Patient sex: M
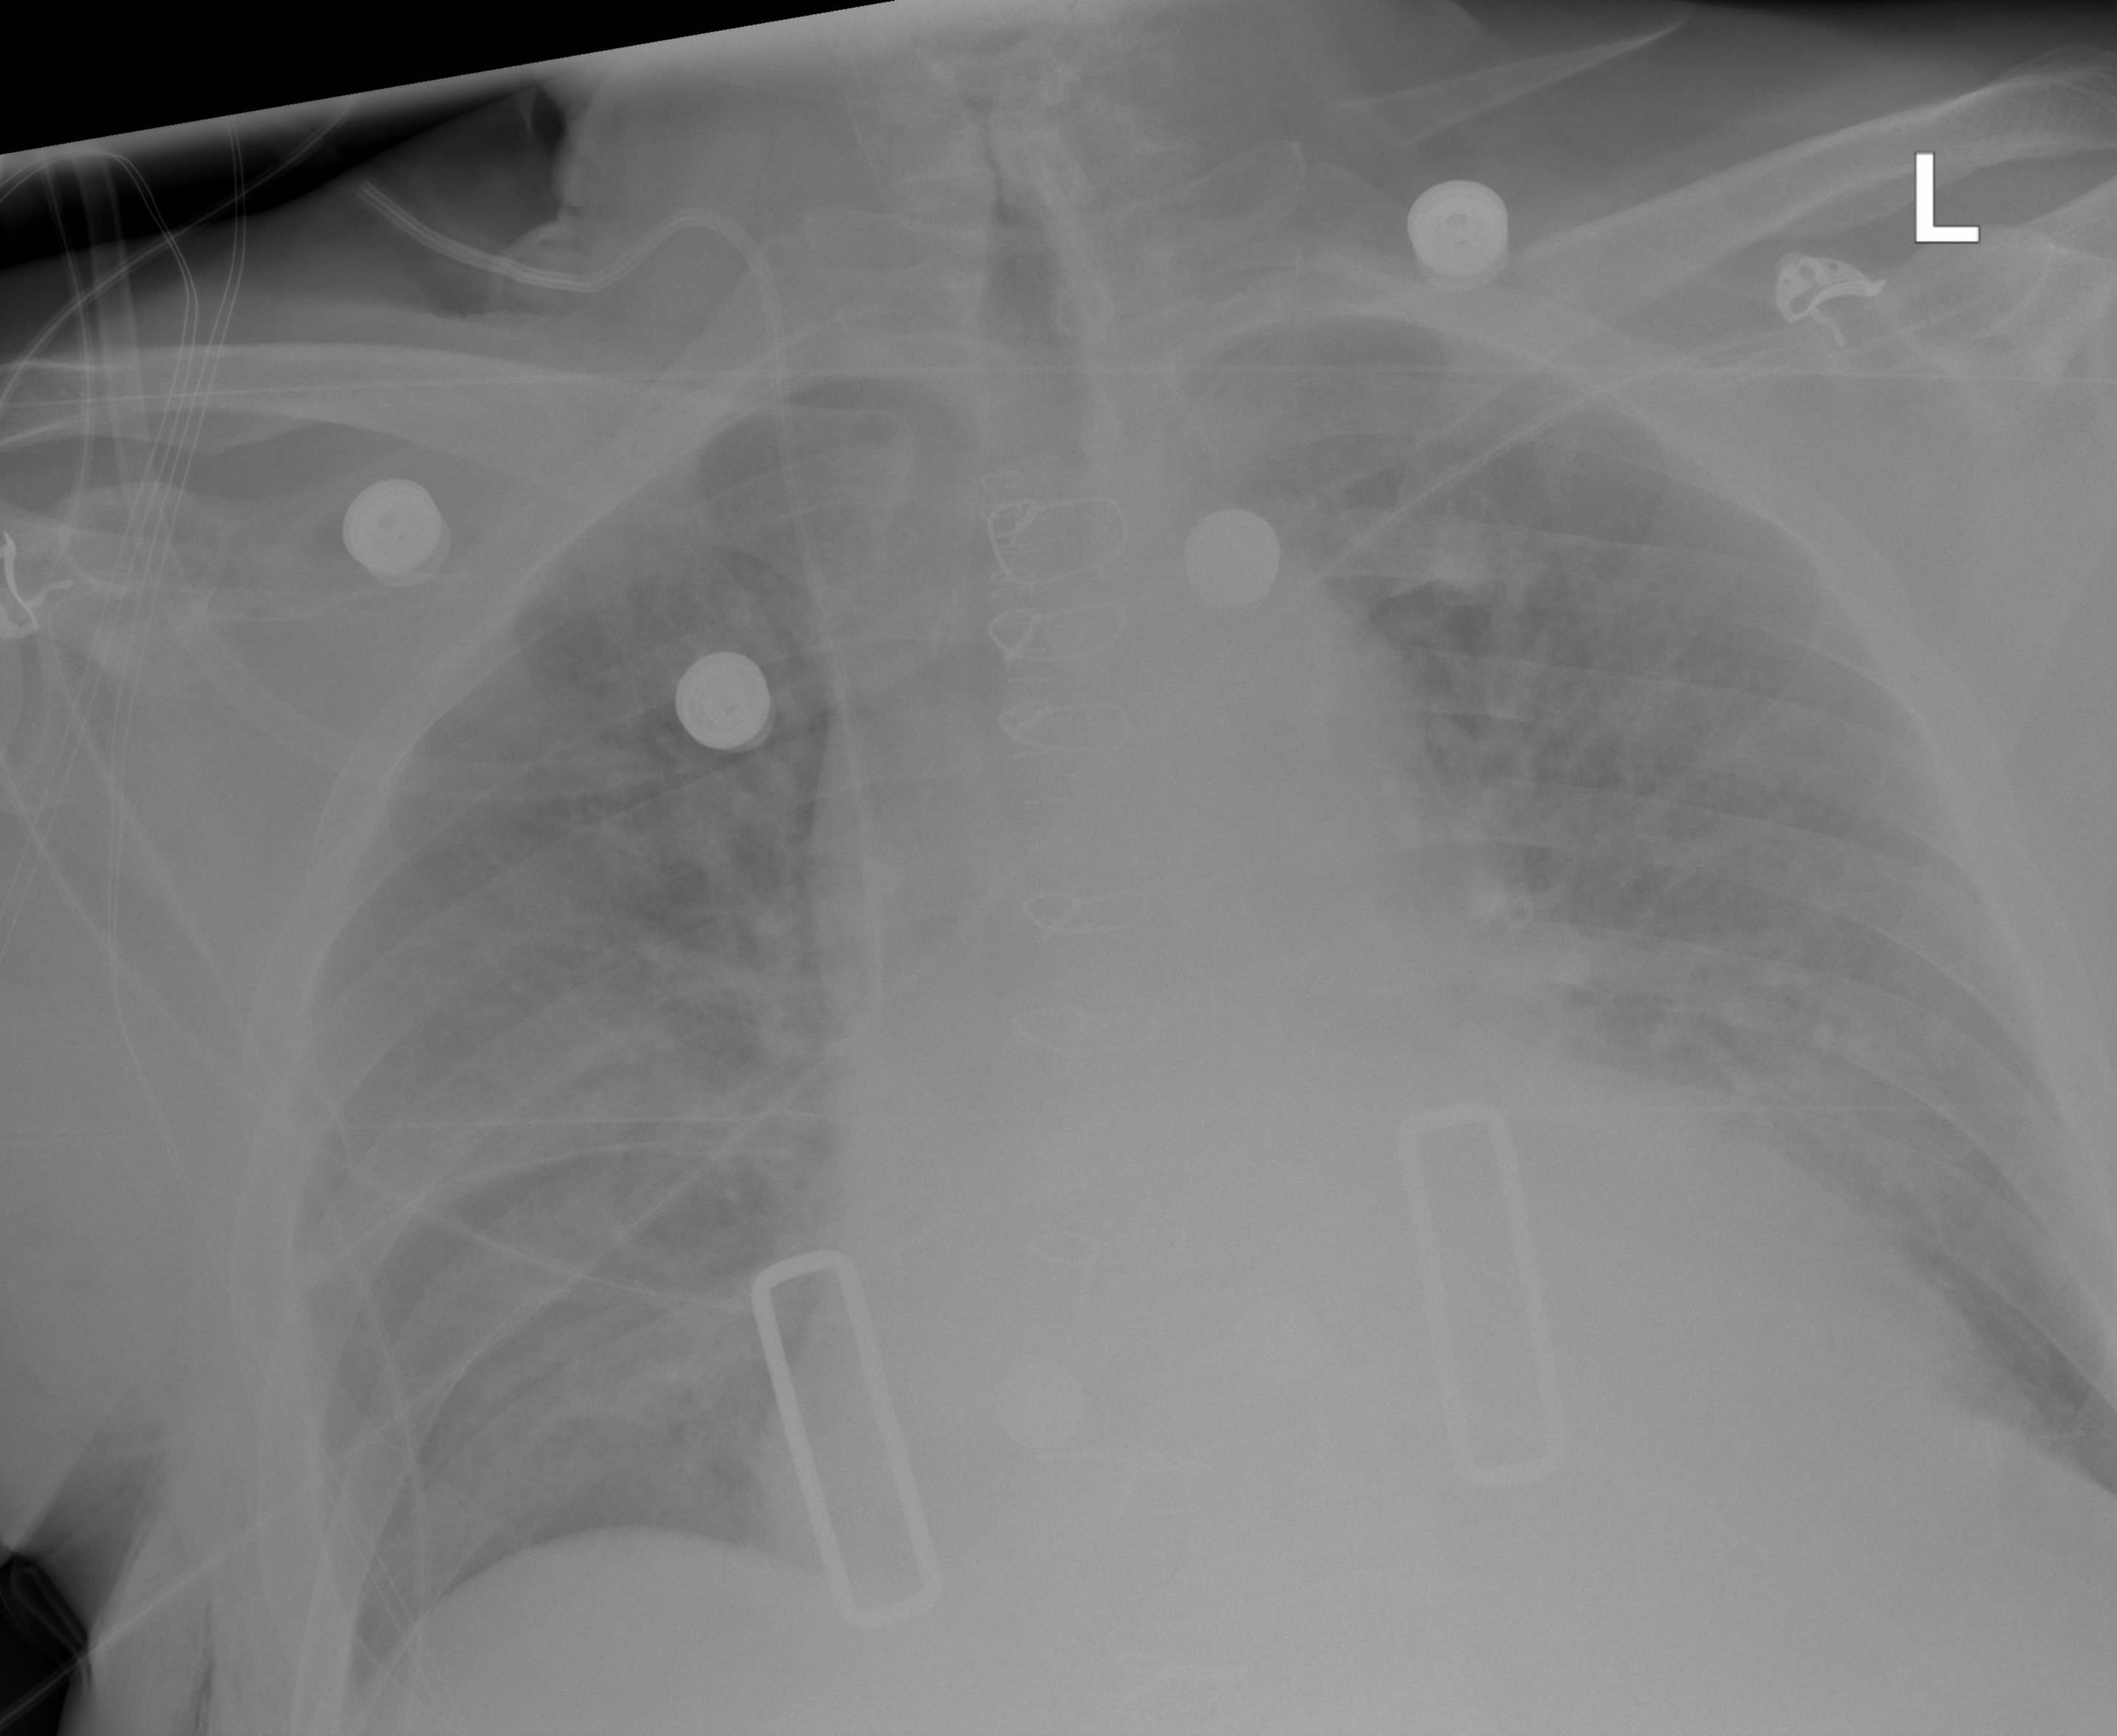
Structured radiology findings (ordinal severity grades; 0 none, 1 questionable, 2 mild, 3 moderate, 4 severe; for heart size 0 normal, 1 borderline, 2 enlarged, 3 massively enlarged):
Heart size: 2
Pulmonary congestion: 2
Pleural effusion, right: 0
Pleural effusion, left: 0
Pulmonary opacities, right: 0
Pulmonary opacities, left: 0
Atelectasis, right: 2
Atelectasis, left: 2